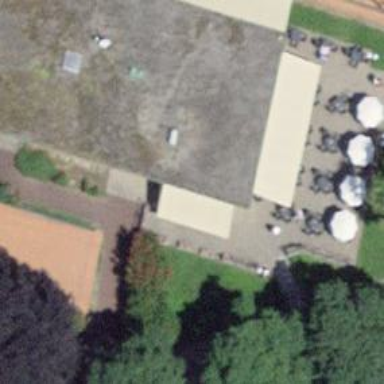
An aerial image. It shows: Bar.